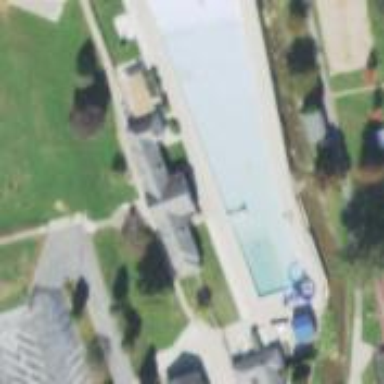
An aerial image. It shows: Swimming pool area designated for leisure and sport.